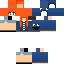
A female human skin with medium skin, wearing red long hair dressed in a blue tshirt and blue pants, featuring a closed mouth.